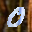
Label: 0